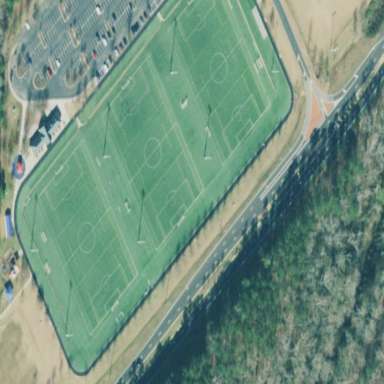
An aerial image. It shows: Recreational ground with soccer field in park setting.